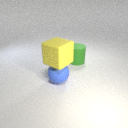
large blue rubber sphere below large yellow rubber cube